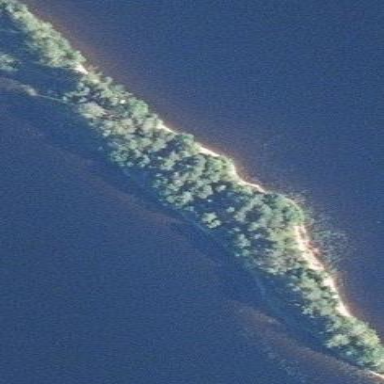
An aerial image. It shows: Islet.